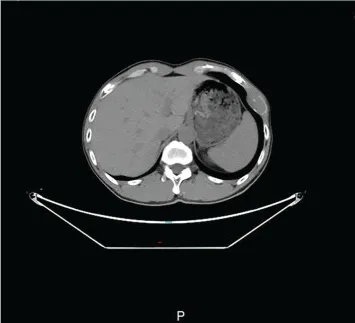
Preoperative transverse CT scan (A, B) showed the tumor occupied the 8th thoracic vertebral body and 7th rib.
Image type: radiology (ct)